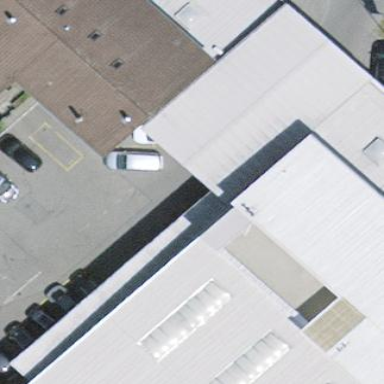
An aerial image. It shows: View of roof of building.